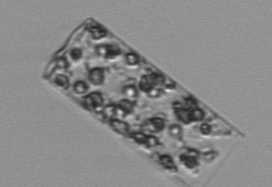
Label: Guinardia_flaccida